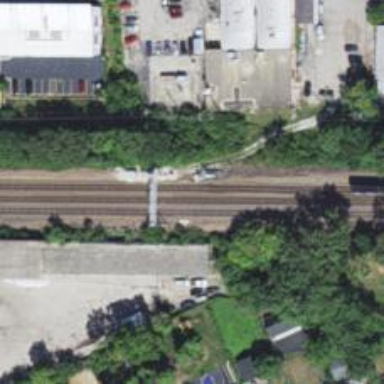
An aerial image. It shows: Railway signal.